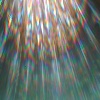
Label: sunburn